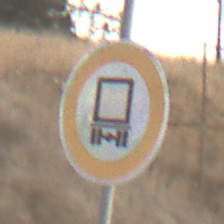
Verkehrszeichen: VerbotKennzeichnungspflichtigeKraftfahrzeugeGefaehrlicheGueter
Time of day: SunriseSunset
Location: Outdoor (RoadRail)
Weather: PartlyCloudy
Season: NotSpecified
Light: Natural